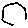
Label: hexagon